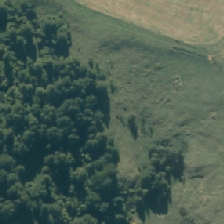
Land cover: broadleaved_indigenous_hardwood